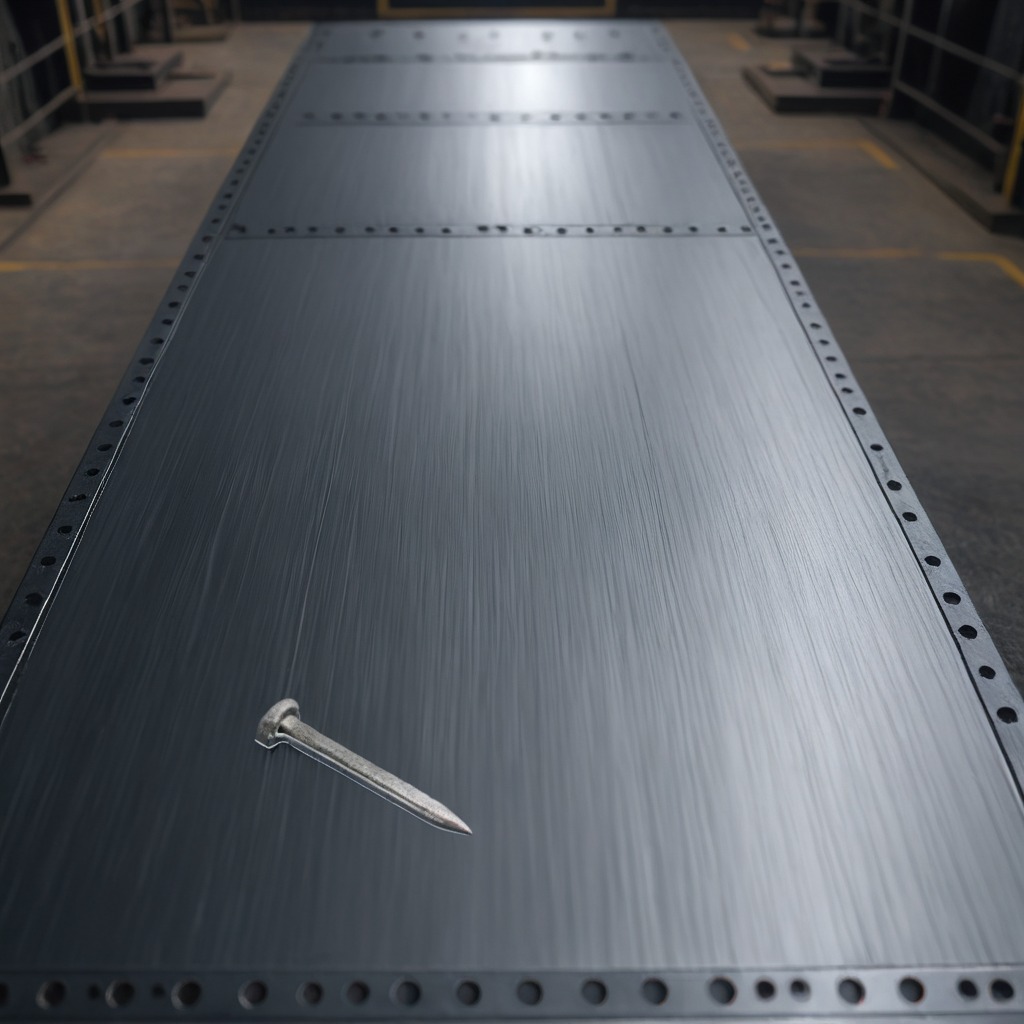
An iron nail is lying on a cold steel table in a mining workshop.